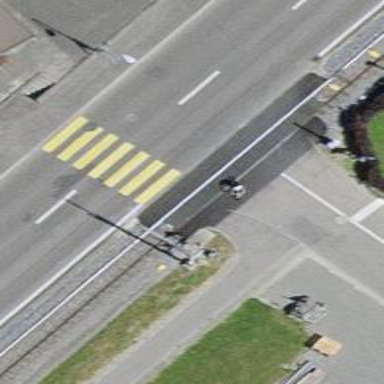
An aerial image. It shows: Crossing for the railway.